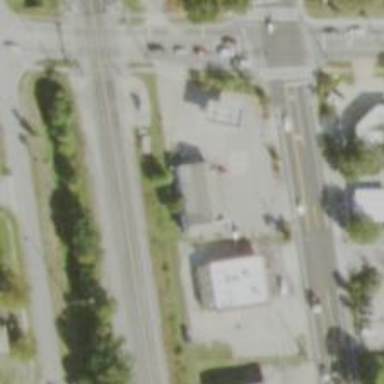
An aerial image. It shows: Convenience shop.